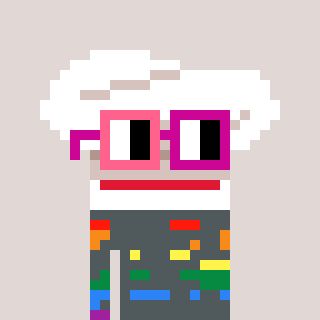
a pixel art character with square pink and red glasses, a chef hat-shaped head and a bege-colored body on a warm background